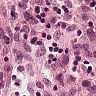
Metastatic tissue present: no